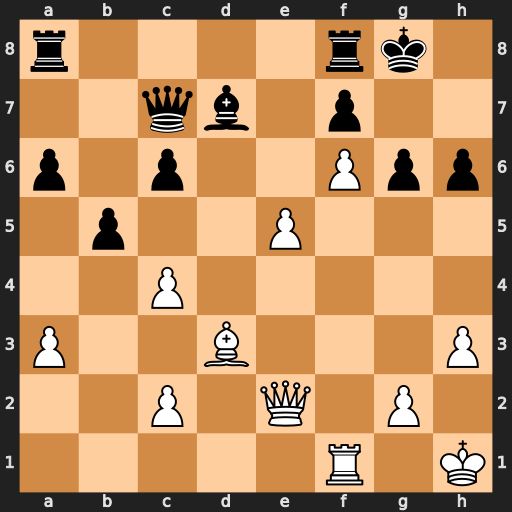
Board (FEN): r4rk1/2qb1p2/p1p2Ppp/1p2P3/2P5/P2B3P/2P1Q1P1/5R1K
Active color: w
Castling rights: -
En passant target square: -
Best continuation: Qe3 Kh7 Rf4 Rh8 Rh4 Kg8 Rxh6 Rh7 Qg5